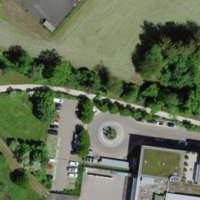
EUNIS habitat code: 57
Species observed at this site:
Linaria vulgaris